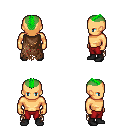
a pixel art fantasy rpg character, male body template, human, tanned skin, brown tattered cape, red pants, green short mohawk hairstyle, black shoes, four views (front, back, left, right), 2x2 character sprite sheet, small pixel art, hard edges, no anti-aliasing